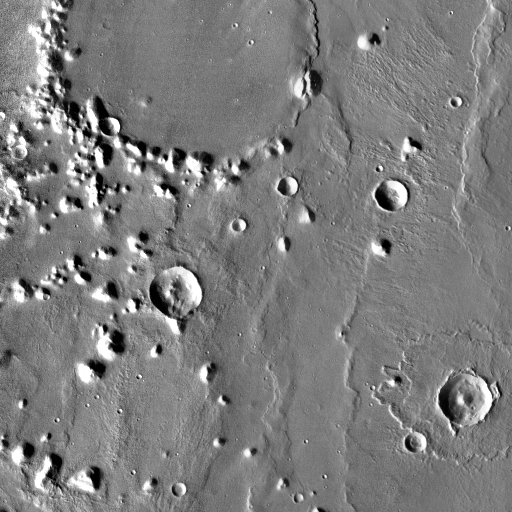
Crater classes present: Background, Other, Layered, Buried